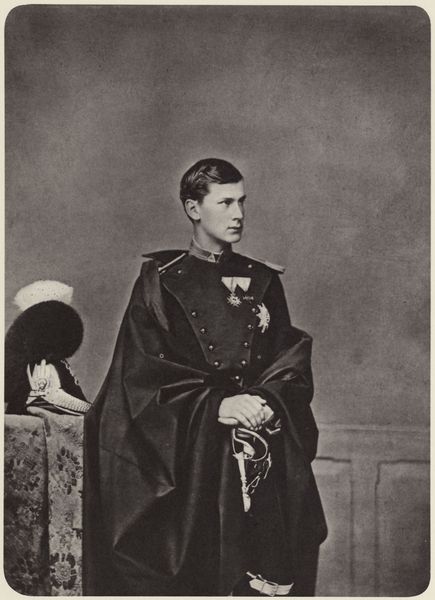
Titel: König Otto I. von Bayern (1848-1916)
Künstler: Joseph Albert
Standort: München
Institution: Geheimes Hausarchiv
Schlagwörter: dunkel, hand, mann, schatten, umhang, weiß, finger, frisur, grau, hell, hintergrund, holz, hut, licht, nase, profil, schwarz, tisch, blick, tuch, muster, ornament, jacke, jung, mütze, wand, band, falten, federn, kleidung, kragen, lang, mensch, stehen, weit, bild, bildnis, hände, innenraum, portrait, porträt, tischdecke, tischtuch, gewand, haare, mantel, pose, stehend, stoff, adel, decke, scheitel, reiter, stock, könig, gefaltet, ernst, aufrecht, robe, junge, knöpfe, foto, fotografie, photographie, griff, stern, schwarz-weiss, militär, scharz, schwert, säbel, uniform, soldat, waffe, accessoire, bruststern, degen, helm, orden, armee, gekämmt, junger mann, rasiert, geblümt, eand, neutral, prinz, abgelegt, adliger, helmbusch, textil, fotographie, vertäfelung, studio, wandverkleidung, getäfelt, manel, auszeichnungen, auszeichnung, pomade, geölt, k & k, kassettenwand, pelerine, tschacko, vertäfelun, hemdbrust, sstehend